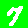
Digit: 7